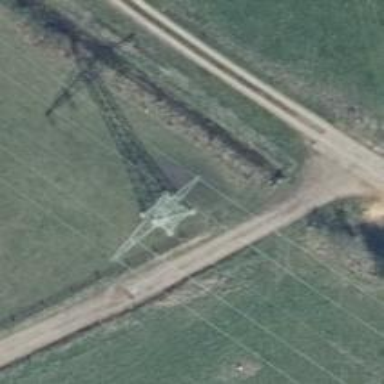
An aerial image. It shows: Power tower.